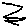
Label: zigzag